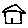
Label: house